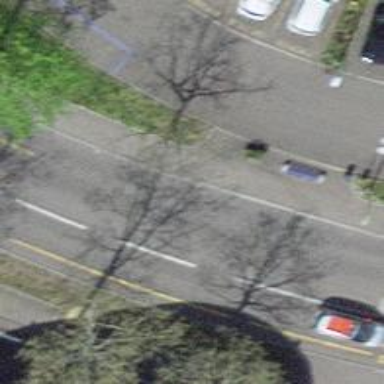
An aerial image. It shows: Bus stop with platform for public transport.